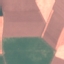
Label: AnnualCrop